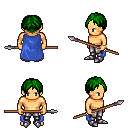
a pixel art fantasy rpg character, male body template, human, tanned skin, blue cape, metal pants, green parted hairstyle, bracelets, metal boots, spear, four views (front, back, left, right), 2x2 character sprite sheet, small pixel art, hard edges, no anti-aliasing